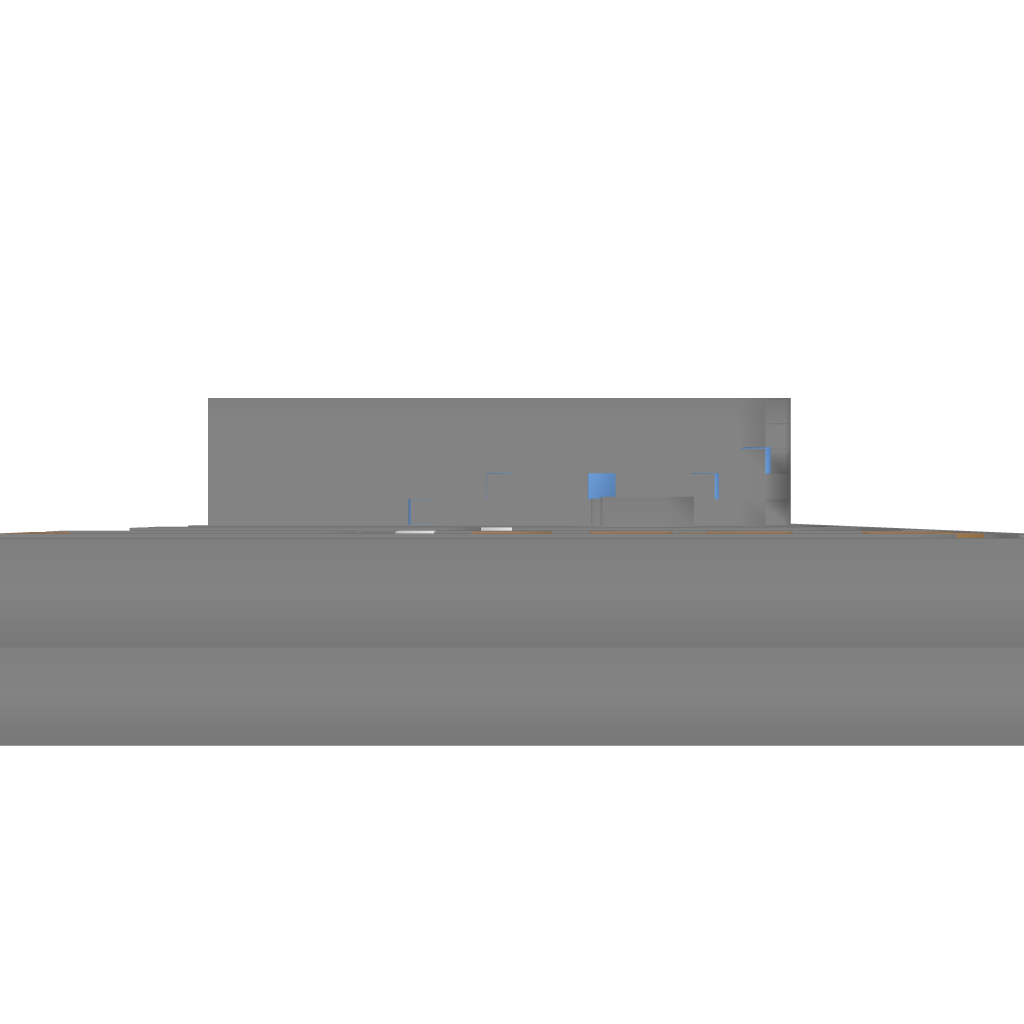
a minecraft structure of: LavaGod bad low quality